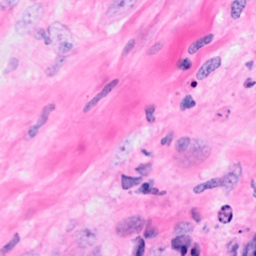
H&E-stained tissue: Breast